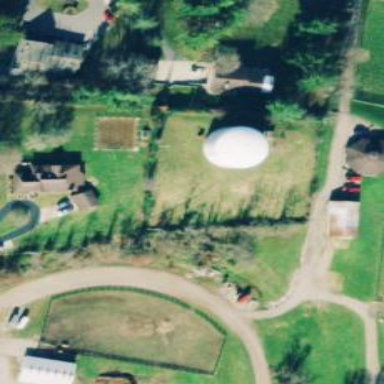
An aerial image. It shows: Water tower that is man-made.